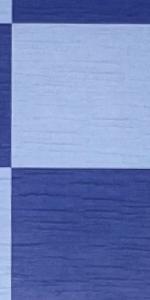
Label: Empty